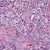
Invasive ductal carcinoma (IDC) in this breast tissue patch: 1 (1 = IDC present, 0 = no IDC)